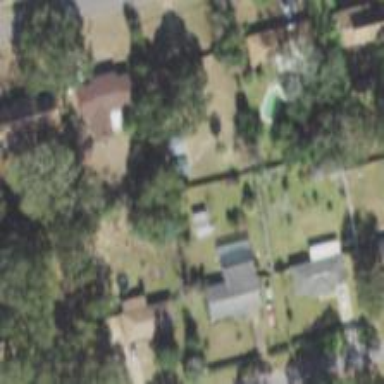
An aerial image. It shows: Residential area composed of single-family homes.